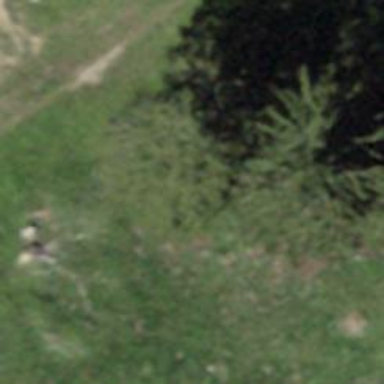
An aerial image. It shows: Evergreen tree with needle-leaved leaves.